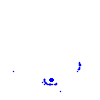
Particle: kaon